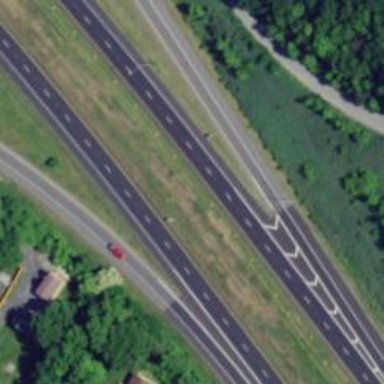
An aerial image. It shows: Asphalt motorway link.